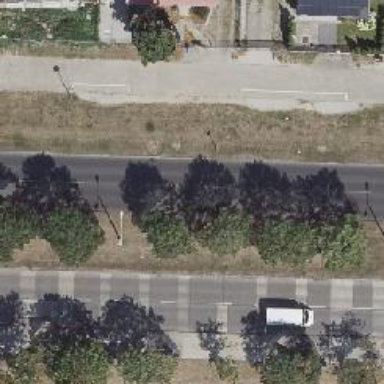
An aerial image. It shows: Avenue lined with deciduous broadleaved trees.